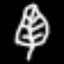
Label: leaf